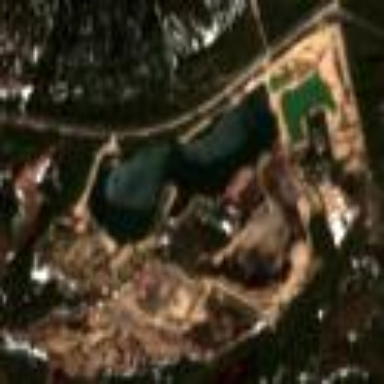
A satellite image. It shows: Quarry area.